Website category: university
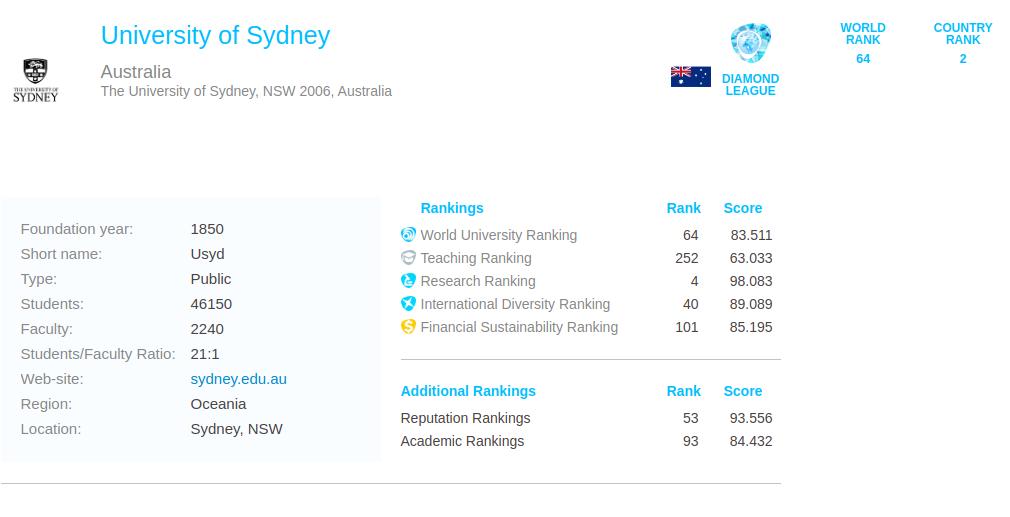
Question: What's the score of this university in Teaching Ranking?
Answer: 63.033

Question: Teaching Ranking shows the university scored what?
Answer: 63.033

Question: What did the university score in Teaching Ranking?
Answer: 63.033

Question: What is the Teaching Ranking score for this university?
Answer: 63.033

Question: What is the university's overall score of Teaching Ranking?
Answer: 63.033

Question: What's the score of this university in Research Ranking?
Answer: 98.083

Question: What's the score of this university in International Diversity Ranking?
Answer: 89.089

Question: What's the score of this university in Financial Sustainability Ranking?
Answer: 85.195

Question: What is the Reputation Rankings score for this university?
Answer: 93.556

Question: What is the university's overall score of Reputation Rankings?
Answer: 93.556

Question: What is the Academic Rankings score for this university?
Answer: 84.432

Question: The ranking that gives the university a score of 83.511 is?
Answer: World University Ranking

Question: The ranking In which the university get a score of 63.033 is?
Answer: Teaching Ranking

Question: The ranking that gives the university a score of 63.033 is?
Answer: Teaching Ranking

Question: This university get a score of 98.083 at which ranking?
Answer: Research Ranking

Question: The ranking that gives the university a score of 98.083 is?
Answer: Research Ranking

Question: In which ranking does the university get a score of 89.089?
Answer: International Diversity Ranking

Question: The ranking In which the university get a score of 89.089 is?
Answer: International Diversity Ranking

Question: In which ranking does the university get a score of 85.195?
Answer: Financial Sustainability Ranking

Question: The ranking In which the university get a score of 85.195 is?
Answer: Financial Sustainability Ranking

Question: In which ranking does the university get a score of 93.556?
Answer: Reputation Rankings

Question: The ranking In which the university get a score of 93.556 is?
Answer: Reputation Rankings

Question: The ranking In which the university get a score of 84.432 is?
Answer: Academic Rankings

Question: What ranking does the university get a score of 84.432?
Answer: Academic Rankings